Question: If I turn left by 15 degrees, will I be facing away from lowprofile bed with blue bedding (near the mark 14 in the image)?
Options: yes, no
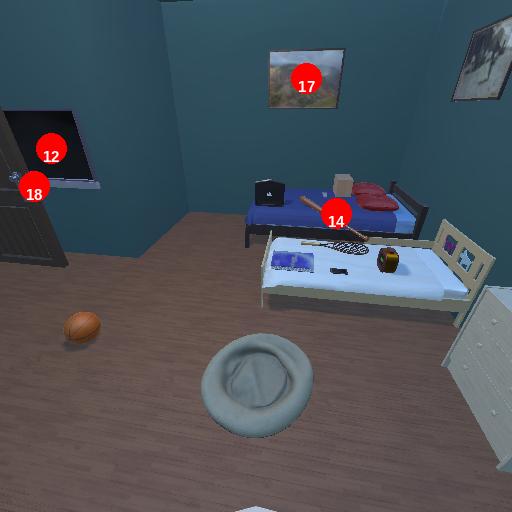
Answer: yes